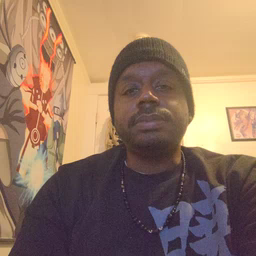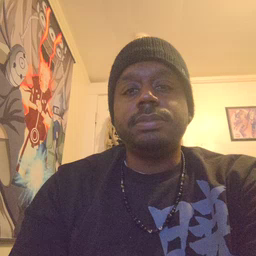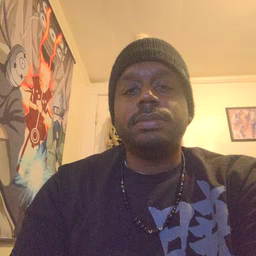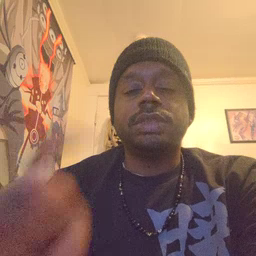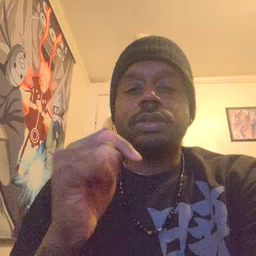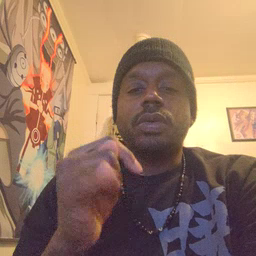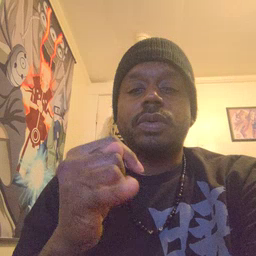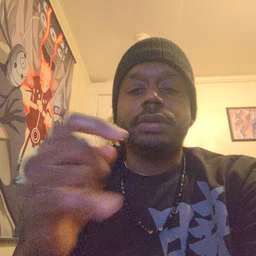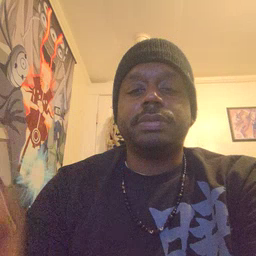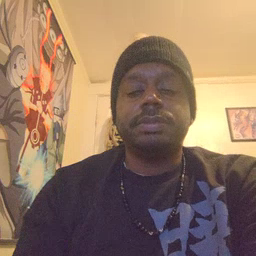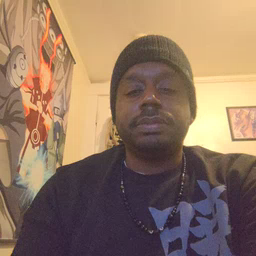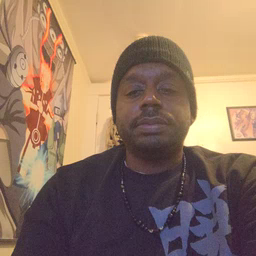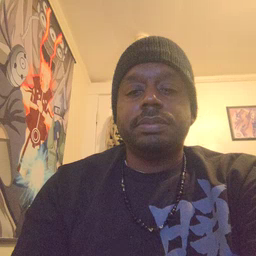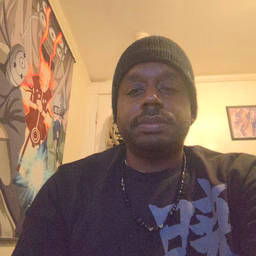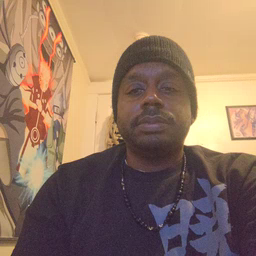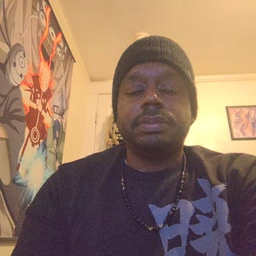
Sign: toy